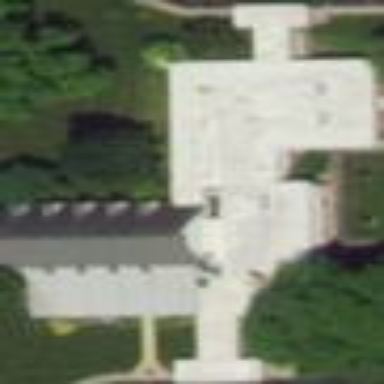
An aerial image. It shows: Church which is place of worship.